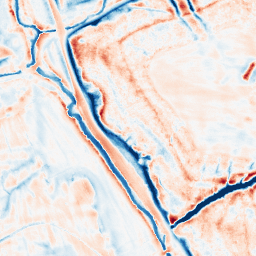
Category: edge_preserving
Decomposition family: bilateral
Decomposition parameters: d: 21
sigma_color: 50
sigma_space: 100
Upsampling method: regularized
Upsampling parameters: scale: 2
lambda_reg: 0.01
Upsampling scale: 2